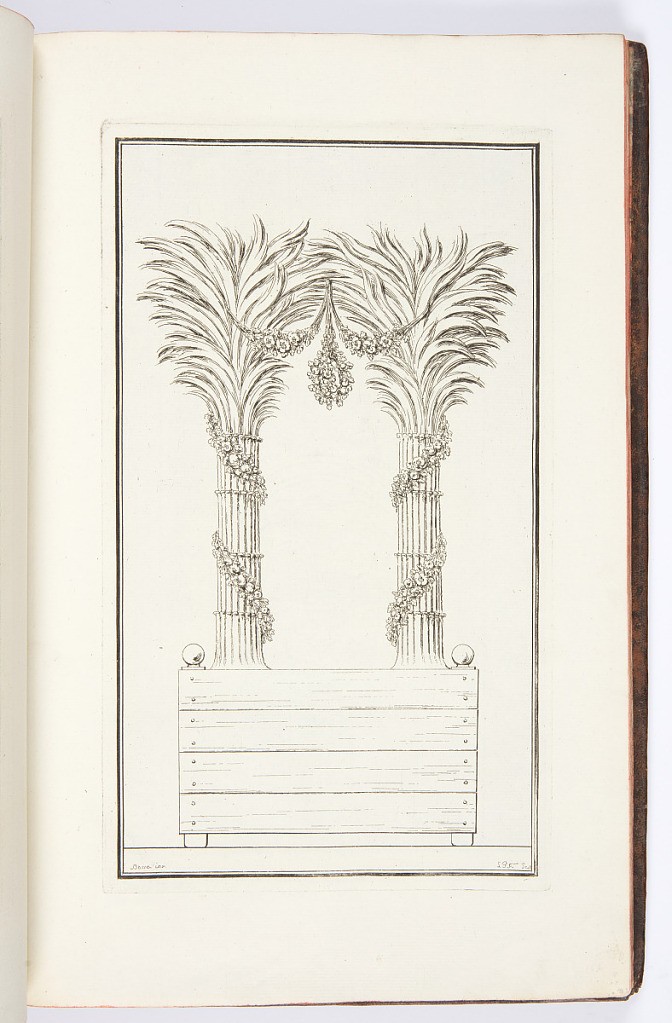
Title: POELE d’un genre absolument nouveau, propre à être place dans une orangerie, superbe serre chaude, ou dans un appartement d’été en hyver, réunissant l’avantage de multiplier les tuyaux à la chaleur qui monte à droite, passe au milieu des têtes des deux palmiers, descend à gauche, et par son circuit, augmente considérablement les émanations ignées, sans augmenter la consummation du combustible
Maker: Louis-Gustave Taraval, French, 1738 – 1794
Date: ca. 1791
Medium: Etching on paper
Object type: Print
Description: Design for a stove heater in the form of two palm trees in a large box planter. The palm trees are wrapped with festoons of flowers. The plate is signed.